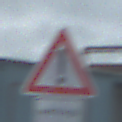
Verkehrszeichen: Gefahrenstelle
Zusatzzeichen unten: ZeitangabenMitBeschraenkungAufWochentage1
Umgebung: Outdoor, Suburban
Tageszeit: Midday
Wetter: Overcast
Licht: Natural
Jahreszeit: NotSpecified
Kontrast: LowContrast